Question: Recently, I am working on a code completion demo. I want to create a tooltip association with items in the popup(). The tooltip shows some information queried by the item that it is associated with when users select one item in the popup listview. I tried to get the item content, it only returned the first completion for one time. How to fix this?
Here is my application
'''
from PyQt5.QtCore import *
from PyQt5.QtWidgets import *
from PyQt5.QtGui import *
def get_data(model):
# Searching through the Doc
# Result shows in a dictionary structure
result = {"alpha": 0, "apple": 1, "agree": 2}
icon_address = ['..\..\Src\Img\A.png', '..\..\Src\Img\E.png','..\..\Src\Img\O.png']
for cmd, value in result.items():
item = QStandardItem(cmd)
item.setIcon(QIcon(icon_address[value]))
model.insertRow(0, item)
class CodeAC:
def __init__(self, input_line):
self.completer = QCompleter()
input_line.setCompleter(self.completer)
self.model = QStandardItemModel()
def active_script(self):
get_data(self.model)
self.completer.setModel(self.model)
def tip_balloon(self):
key = self.completer.currentRow()
print(key)
'''
Here is my Main:
'''
from Src.Extention.src.code_ac import *
import sys
import ctypes
class MainWindow(QWidget):
def __init__(self):
super(MainWindow, self).__init__()
self.extention = None
self.entry = QLineEdit(self)
def init_main(self):
self.setGeometry(600,600,800,600)
self.setWindowTitle('VISA Communication')
self.setWindowIcon(QIcon('..\..\Src\Img\icon.png'))
self.show()
def active_extention(self):
self.extention = CodeAC(self.entry)
self.extention.active_script()
if __name__ == '__main__':
app = QApplication(sys.argv)
root = MainWindow()
root.init_main()
root.active_extention()
sys.exit(app.exec_())
'''
Print only give 0, even I select the second completion. Here is the screen shoot

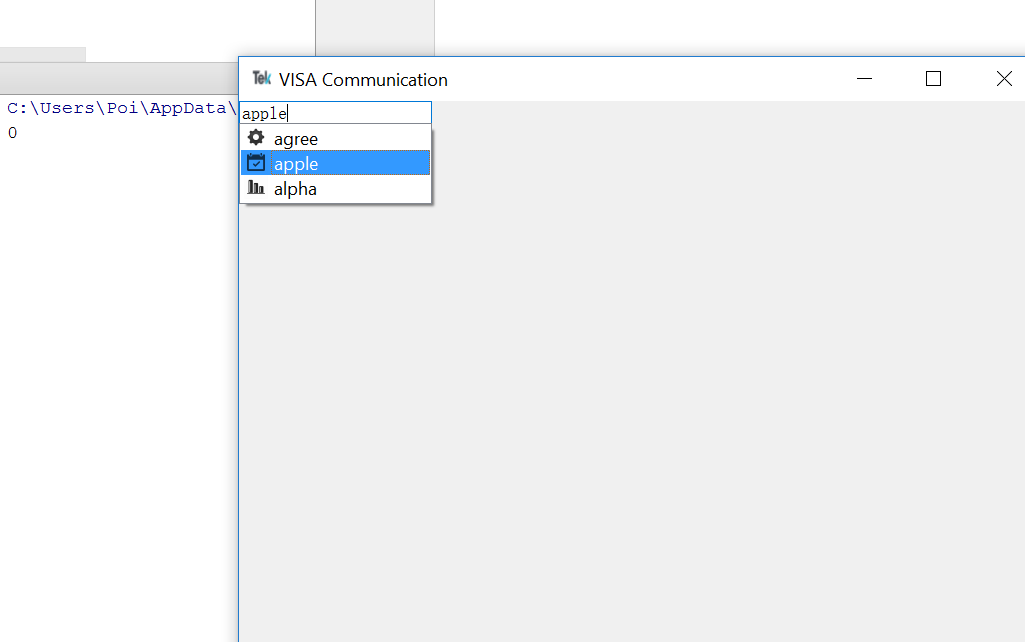
Answer: You must use 'activated' signal of 'QCompleter' and modify the tip_balloon:
'''
[...]
self.completer.setModel(self.model)
self.completer.activated.connect(self.tip_balloon)
def tip_balloon(self, text):
print(text)
'''